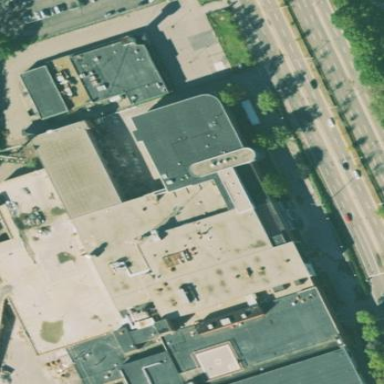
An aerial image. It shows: Office building.